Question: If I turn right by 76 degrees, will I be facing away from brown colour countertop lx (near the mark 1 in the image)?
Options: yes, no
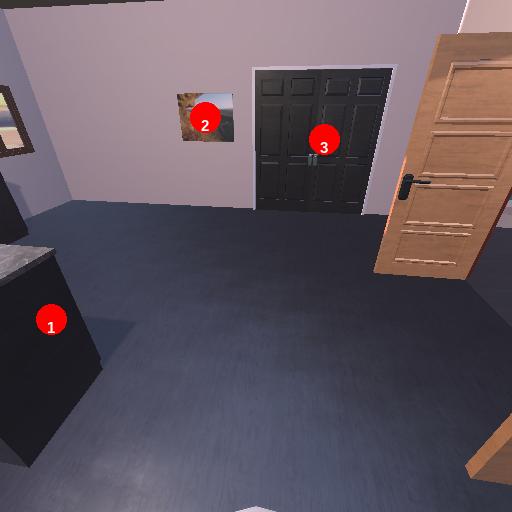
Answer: yes